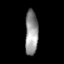
Tissue: lung
Cell type: T cells
Senescence score: 0.6538
Nuclear area (px): 562
Mean DAPI intensity: 148.658